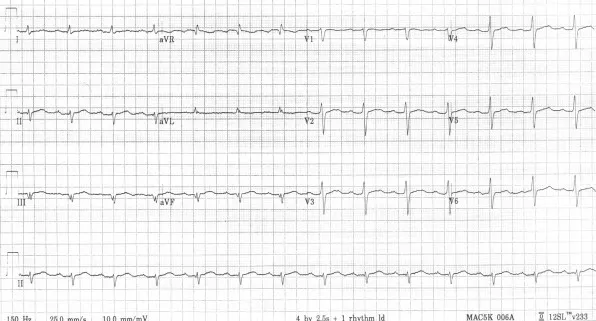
12-lead ECG after treatment.
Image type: electrography (ekg)